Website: ulta-beauty
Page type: delivery-shipping
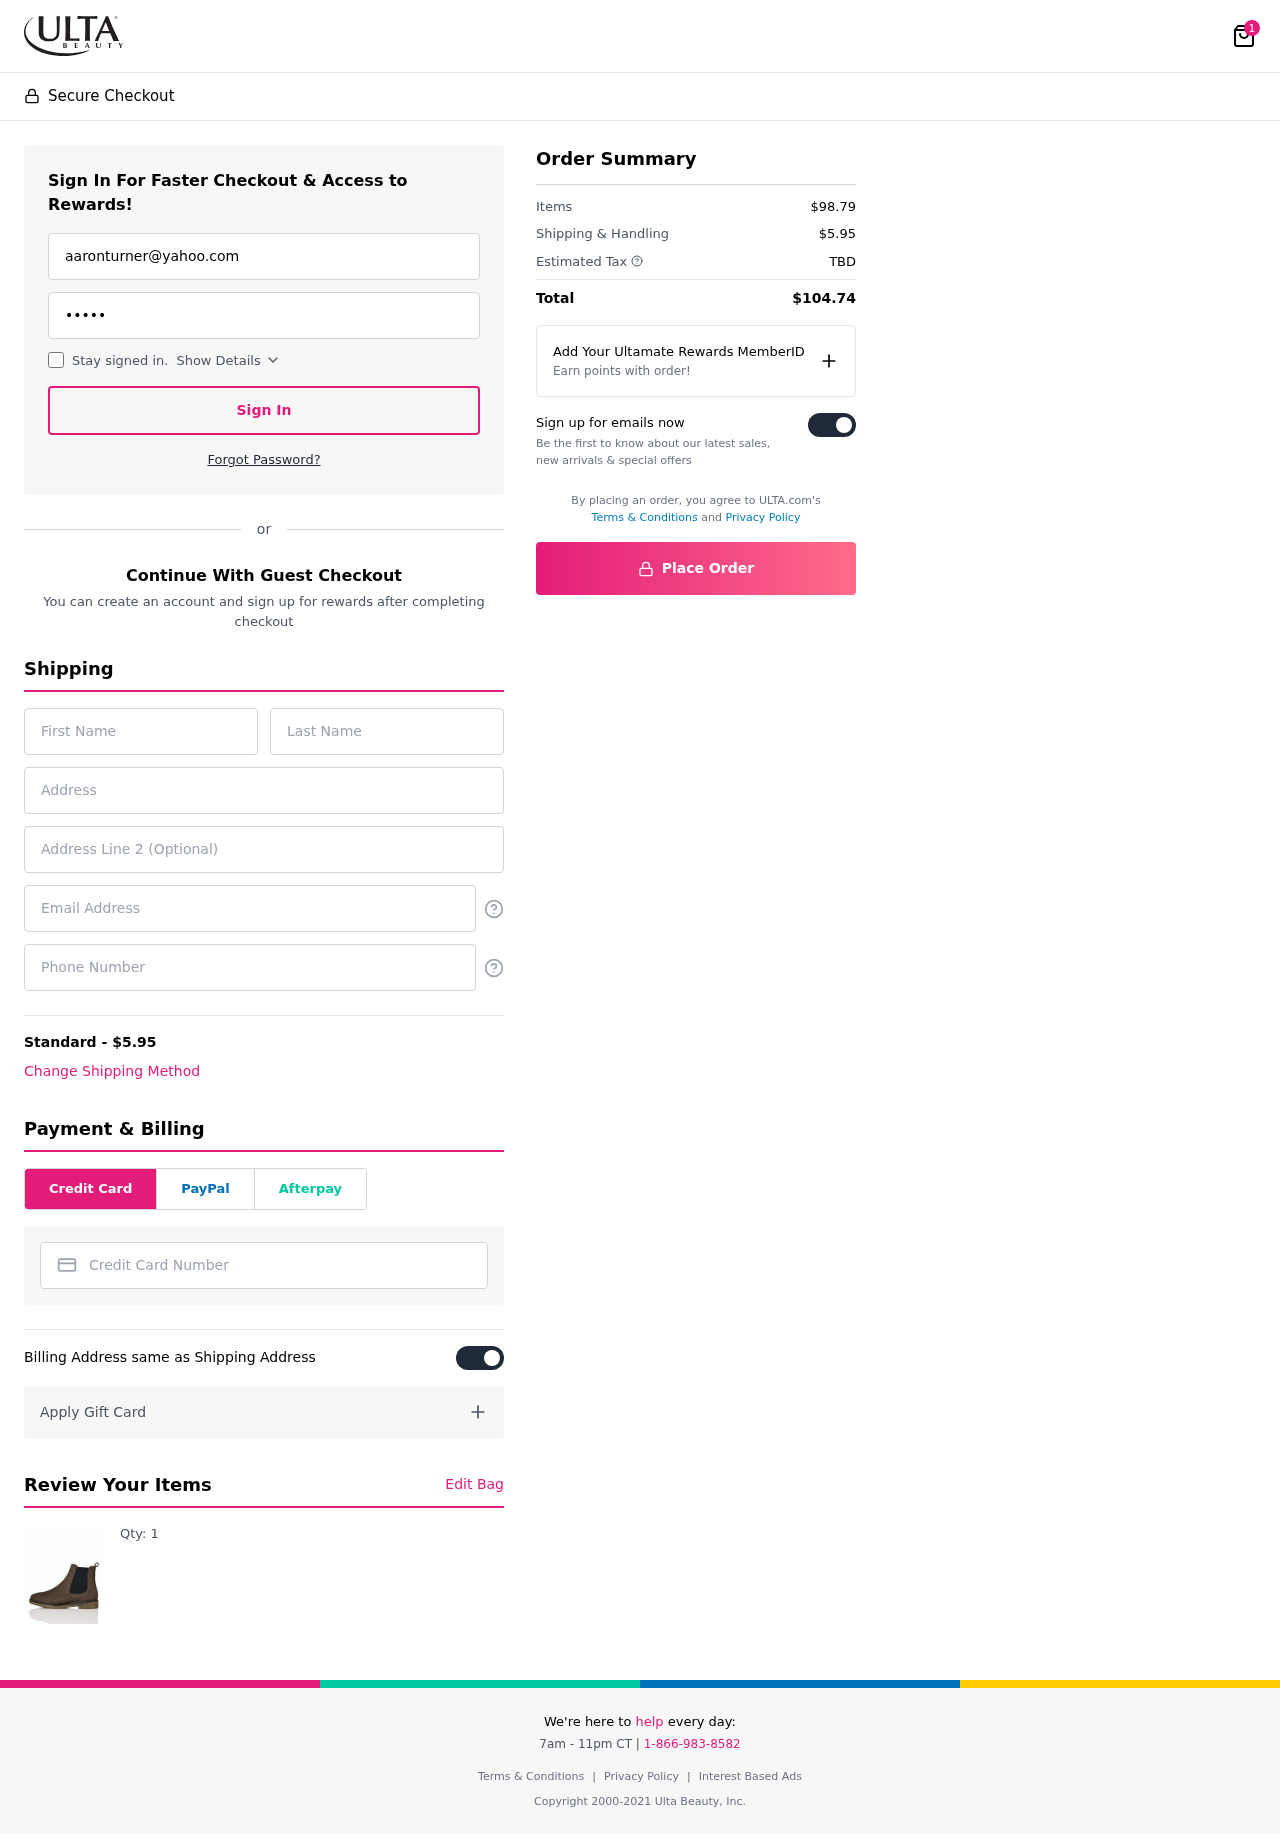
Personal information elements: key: PII_CARD_NUMBER
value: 4636 5779 7261 4805
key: PII_EMAIL
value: aaronturner@yahoo.com
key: PII_EMAIL2
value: aaronturner@yahoo.com
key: PII_FIRSTNAME
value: Aaron
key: PII_LASTNAME
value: Turner
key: PII_PHONE
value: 7334698158
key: PII_STREET
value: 47700 Brandon Plaza Apt. 477
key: PII_STREET2
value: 620 Adam Lane
Product elements: key: PRODUCT1_QUANTITY
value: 1
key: PRODUCT1
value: Qty: 1
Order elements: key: ORDER_NUM_ITEMS
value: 1
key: ORDER_SHIPPING_COST
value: $5.95
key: ORDER_SUBTOTAL
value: $98.79
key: ORDER_TAX
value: TBD
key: ORDER_TOTAL
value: $104.74